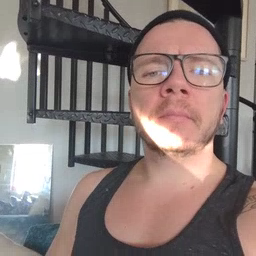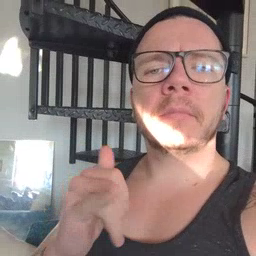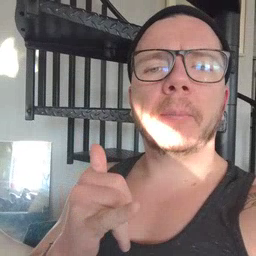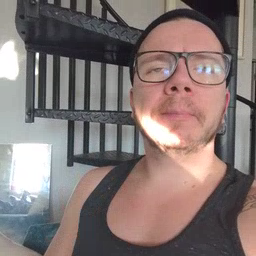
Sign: yellow